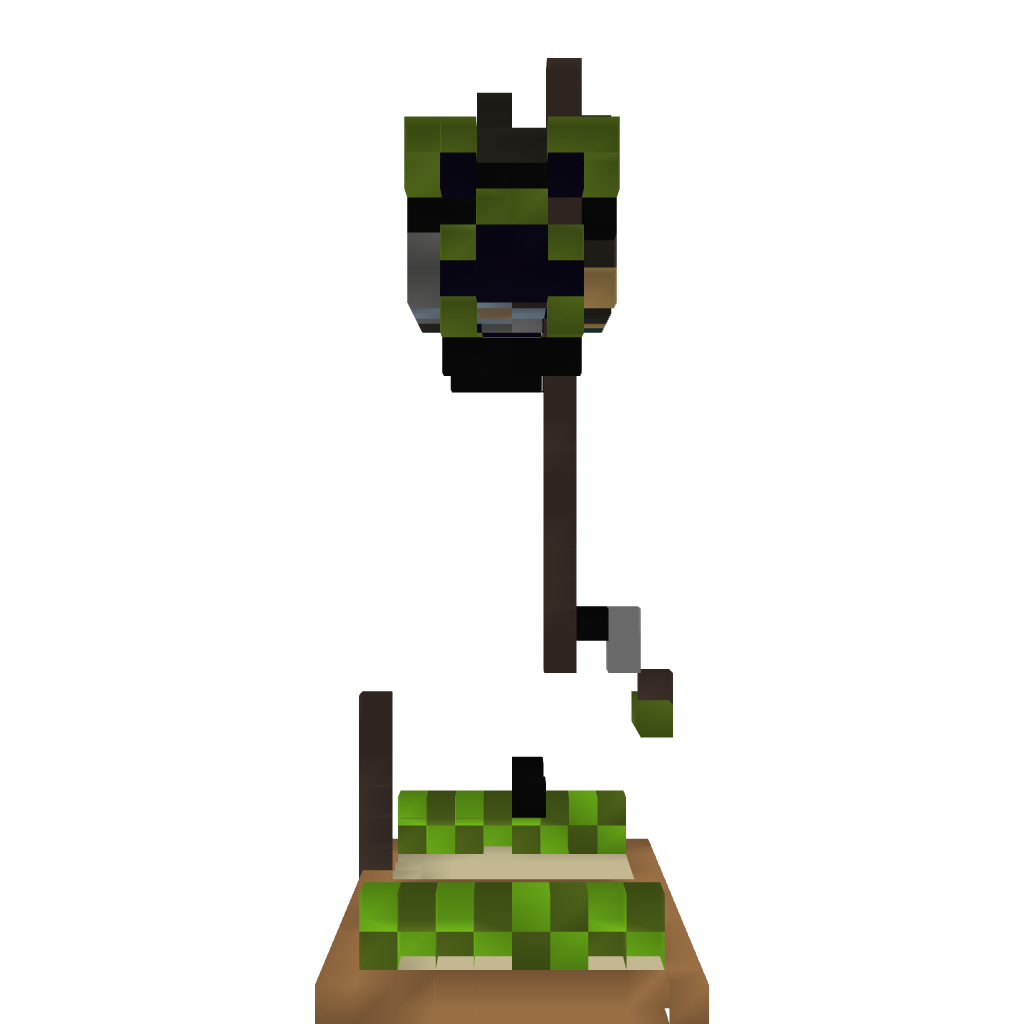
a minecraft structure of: creeper